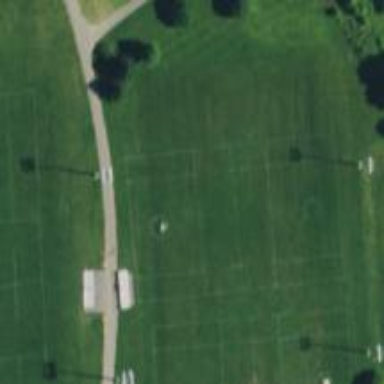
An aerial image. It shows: Multi-sport pitch with grass surface for leisure land activities.